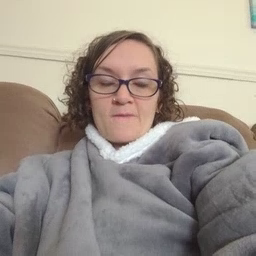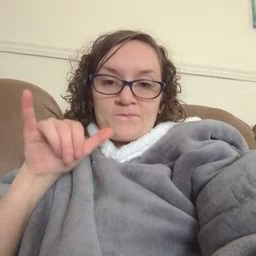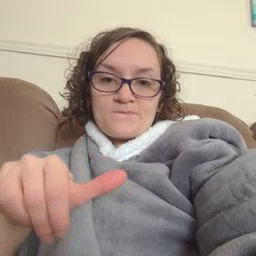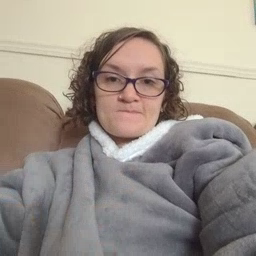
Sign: stay